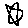
Label: star